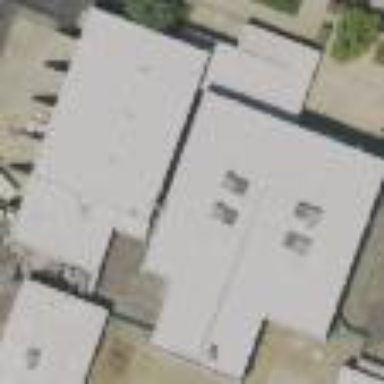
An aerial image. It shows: School building.